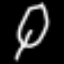
Label: leaf